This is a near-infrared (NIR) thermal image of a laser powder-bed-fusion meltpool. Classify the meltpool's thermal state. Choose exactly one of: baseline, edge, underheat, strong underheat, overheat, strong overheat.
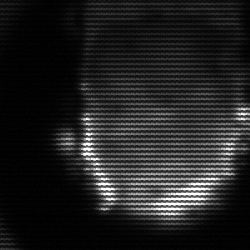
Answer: baseline